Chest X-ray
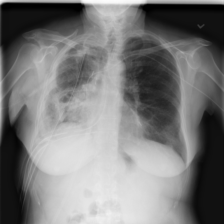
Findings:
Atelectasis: negative
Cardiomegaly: negative
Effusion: negative
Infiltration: positive
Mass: negative
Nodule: negative
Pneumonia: negative
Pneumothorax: negative
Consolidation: negative
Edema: negative
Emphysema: negative
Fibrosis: negative
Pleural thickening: positive
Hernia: negative